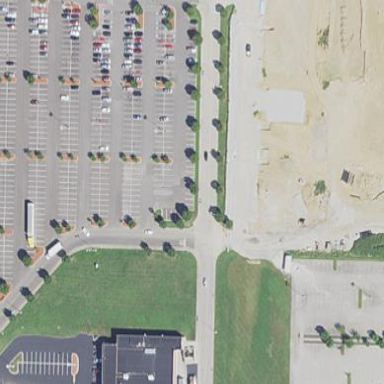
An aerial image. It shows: Parking area.